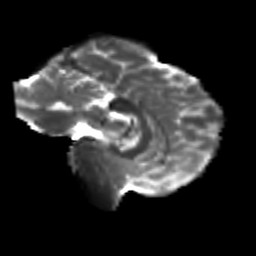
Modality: T2w
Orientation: sagittal
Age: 21
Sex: male
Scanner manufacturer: siemens
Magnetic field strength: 3 T
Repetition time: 3.5 s
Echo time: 0.104 s